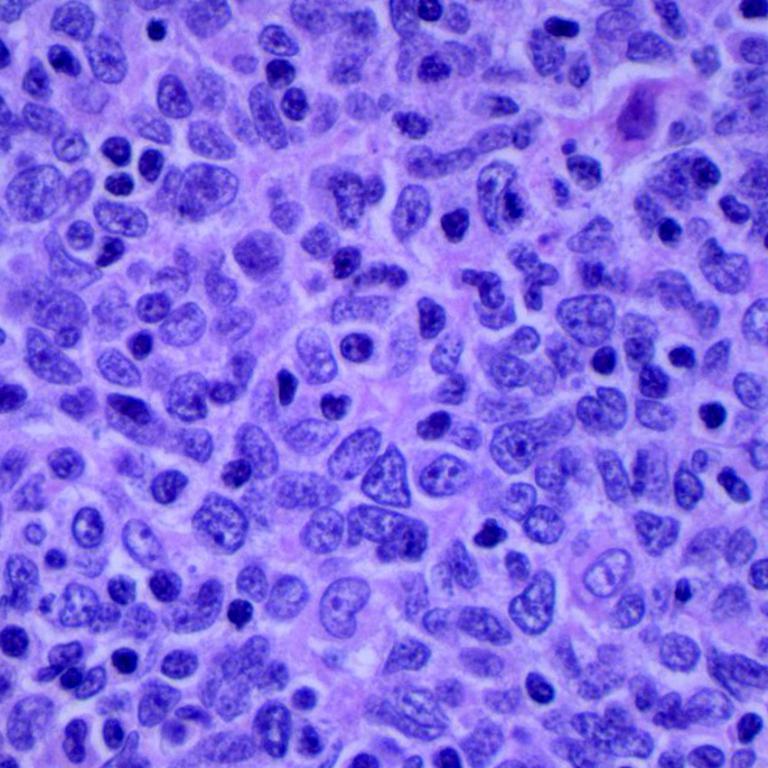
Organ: lung
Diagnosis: squamous carcinomas